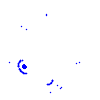
Particle: electron